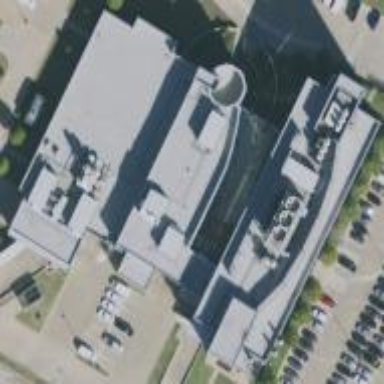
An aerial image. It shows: Public building.